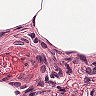
Metastatic tissue present: no